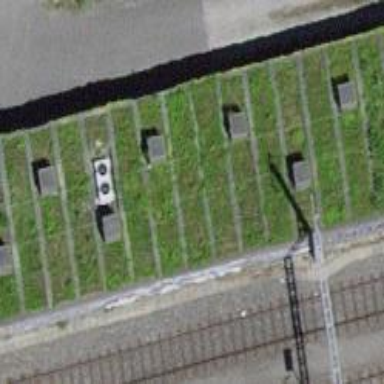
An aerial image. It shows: Signal box along the railway.